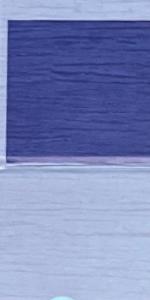
Label: Empty